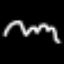
Label: squiggle